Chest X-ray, PA view. Patient: 66 years old, sex F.
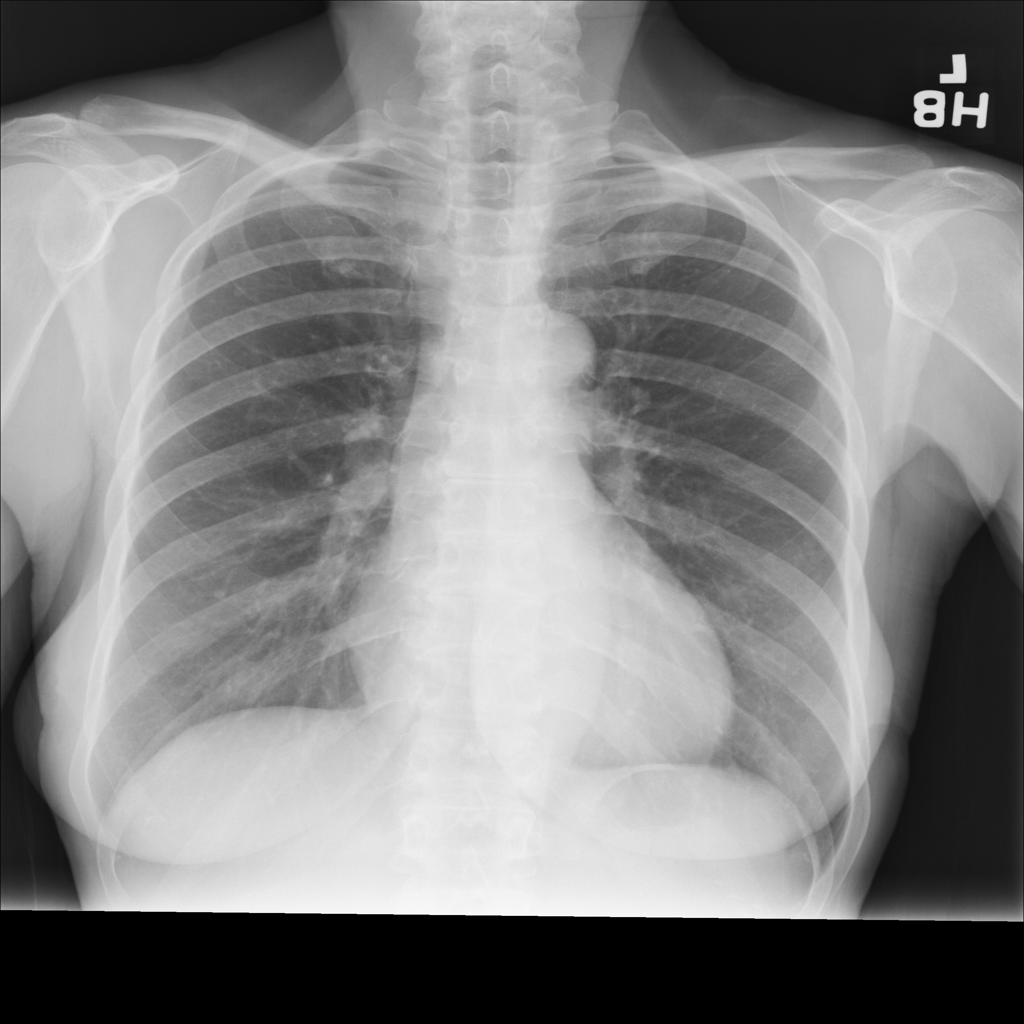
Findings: No Finding